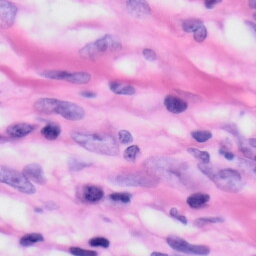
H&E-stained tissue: Skin